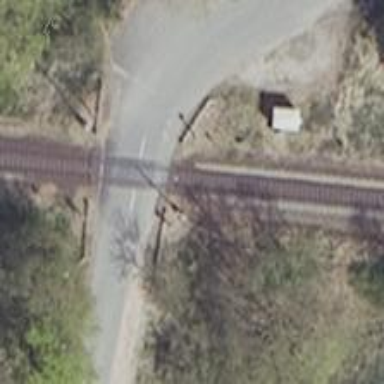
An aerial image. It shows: Level crossing along the railway.